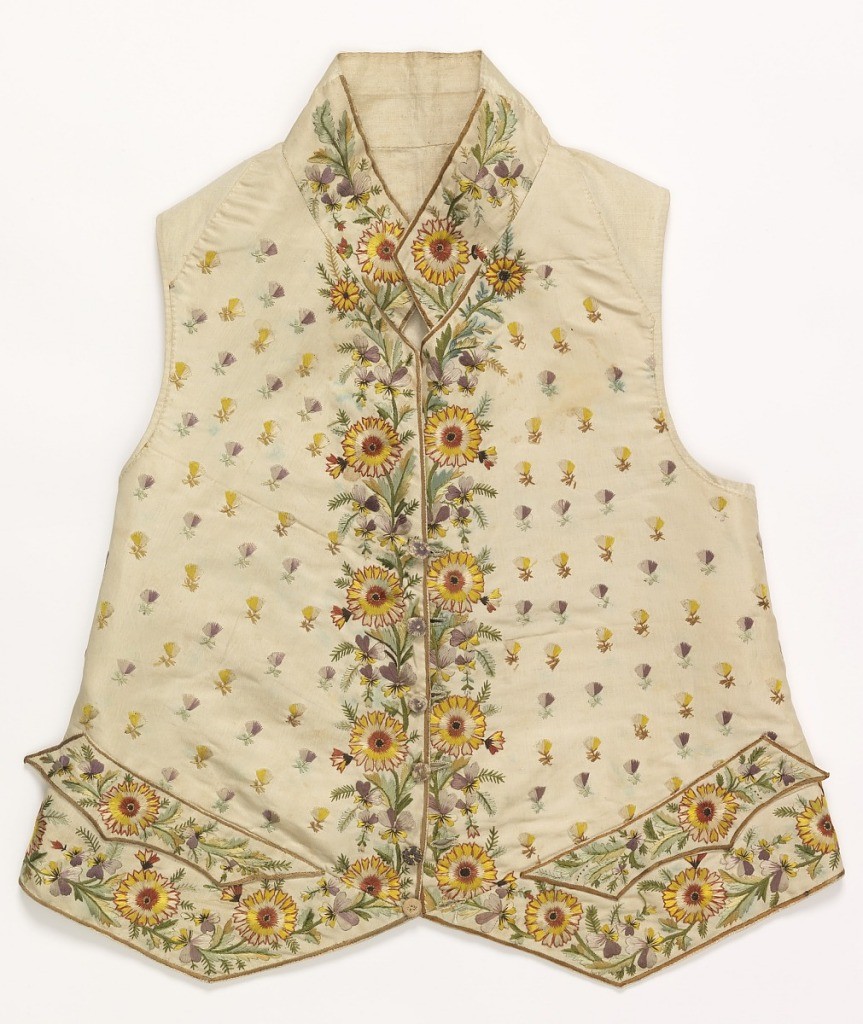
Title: Waistcoat
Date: late 18th century
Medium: silk embroidery on silk foundation Technique: embroidered in satin stitches on twill weave
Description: Man's short waistcoat with standing collar, notched hem and pocket flaps. In white silk satin embroidered with an all-over design of small floral sprigs and densely embroidered on the front and lower edges with floral vine, in pale blues, greens and yellows.